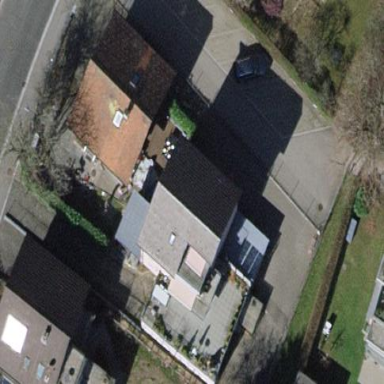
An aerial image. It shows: Gabled building.